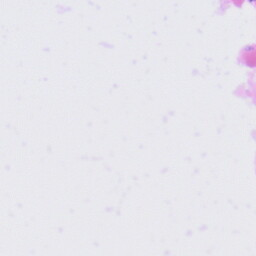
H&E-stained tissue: Tonsil